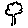
Label: tree